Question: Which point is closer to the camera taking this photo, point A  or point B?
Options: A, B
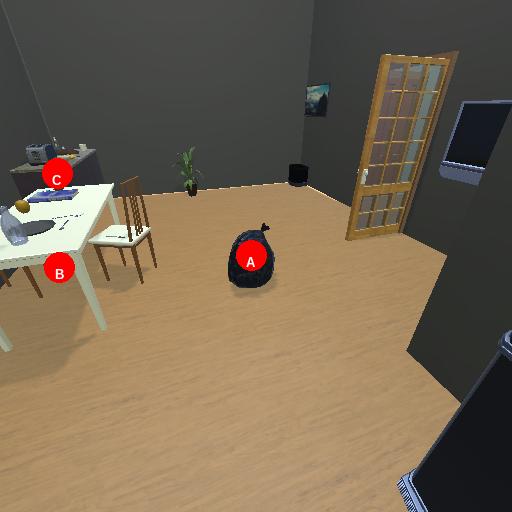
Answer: A